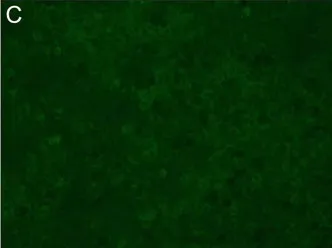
(C, D) represent negative controls.
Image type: pathology (immunostaining)